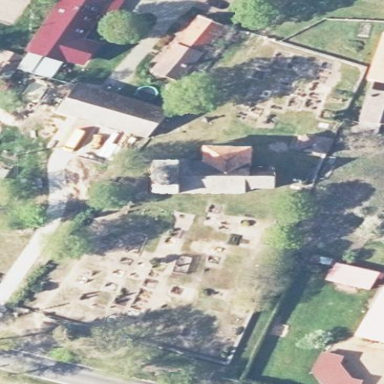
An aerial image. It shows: Grave yard.